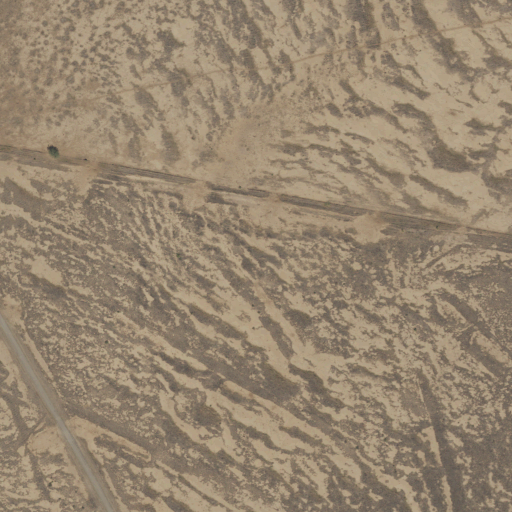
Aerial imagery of dry stream bed in Texas named Greenlee Draw containing shrub, grassland, and open development